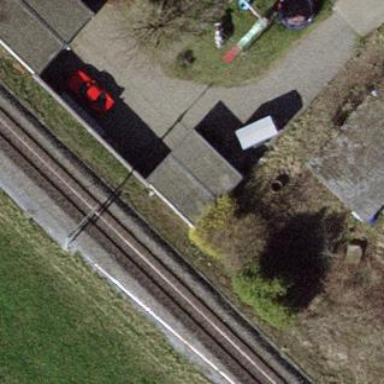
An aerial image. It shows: Garage.